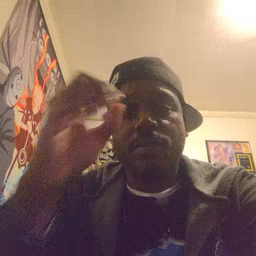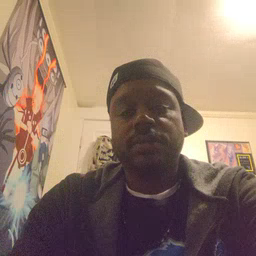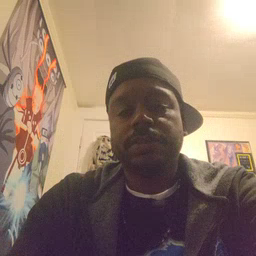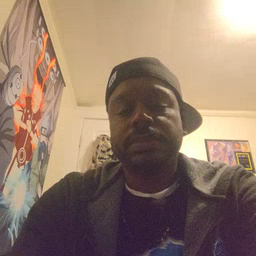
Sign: owl